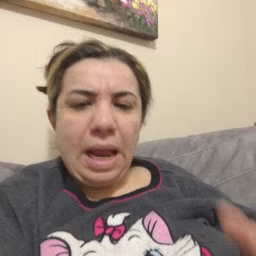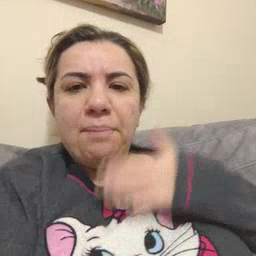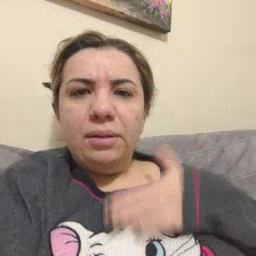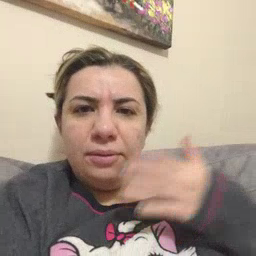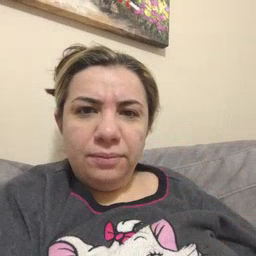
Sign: happy